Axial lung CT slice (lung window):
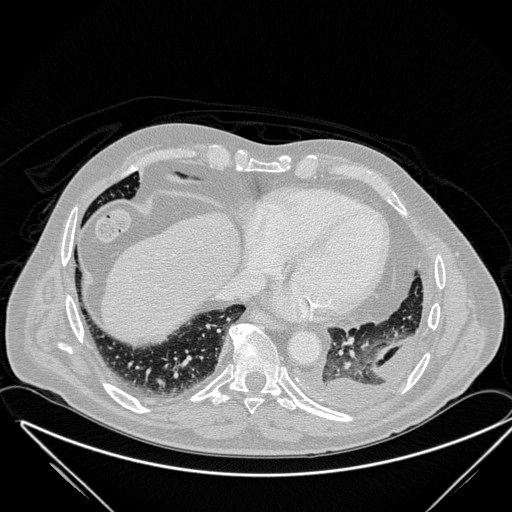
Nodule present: no